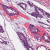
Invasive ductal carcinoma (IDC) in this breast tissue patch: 1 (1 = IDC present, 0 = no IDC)